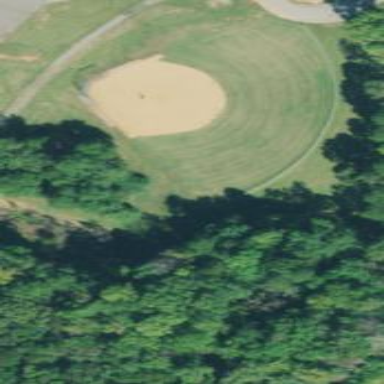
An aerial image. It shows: Baseball pitch for leisure land.